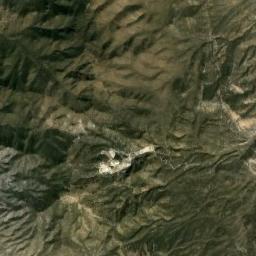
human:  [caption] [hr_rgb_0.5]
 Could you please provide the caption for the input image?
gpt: The folded mountain consists of a number of ridges and valleys of different sizes .

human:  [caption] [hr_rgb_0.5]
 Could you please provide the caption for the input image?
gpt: There is a yellow bare field on this mountain .

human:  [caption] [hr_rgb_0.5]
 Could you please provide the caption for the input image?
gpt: The mountain is covered with grass .

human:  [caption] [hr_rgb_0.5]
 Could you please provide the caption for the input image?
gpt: The mountain is full of green plants with lines of bare land .

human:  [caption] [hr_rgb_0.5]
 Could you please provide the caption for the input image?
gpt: There are some ridges and green land on the mountain .